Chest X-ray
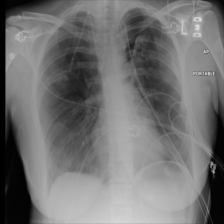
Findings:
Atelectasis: negative
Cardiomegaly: negative
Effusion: negative
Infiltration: negative
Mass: negative
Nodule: negative
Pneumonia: negative
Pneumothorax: negative
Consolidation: negative
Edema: negative
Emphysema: negative
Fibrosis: negative
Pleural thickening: negative
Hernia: negative